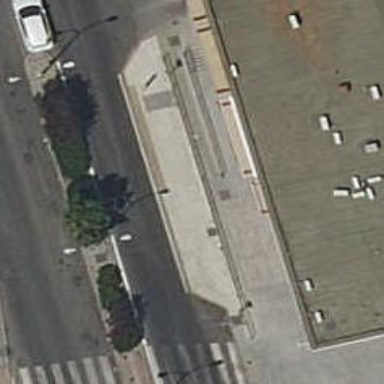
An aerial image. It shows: Bus stop with platform for public transport.